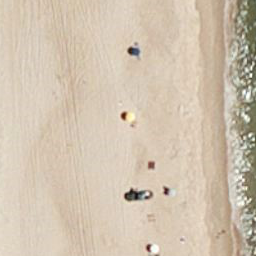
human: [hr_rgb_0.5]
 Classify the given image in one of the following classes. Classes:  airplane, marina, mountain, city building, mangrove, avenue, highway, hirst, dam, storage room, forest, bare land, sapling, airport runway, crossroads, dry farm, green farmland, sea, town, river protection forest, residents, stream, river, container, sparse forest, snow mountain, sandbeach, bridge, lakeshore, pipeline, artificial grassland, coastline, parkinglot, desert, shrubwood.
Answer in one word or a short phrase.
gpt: sandbeach